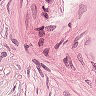
Metastatic tissue present: yes